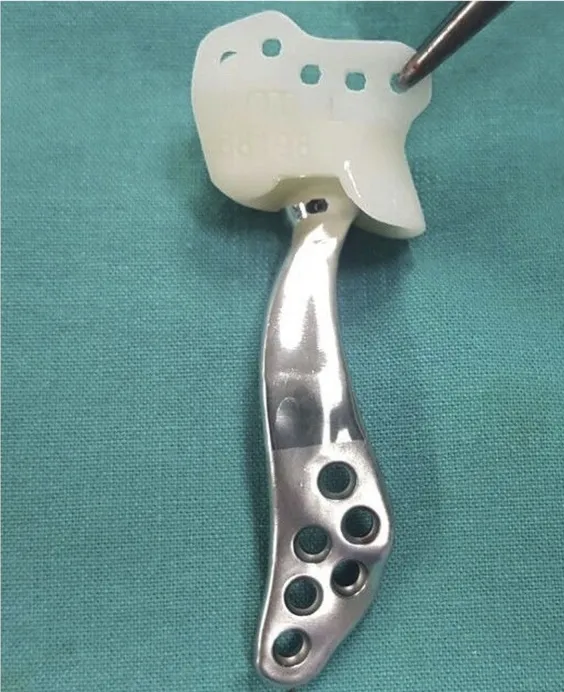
(A) Biomet Microfixation patient-matched alloplastic TMJ prostheses.
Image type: medical_photograph (other_medical_photograph)